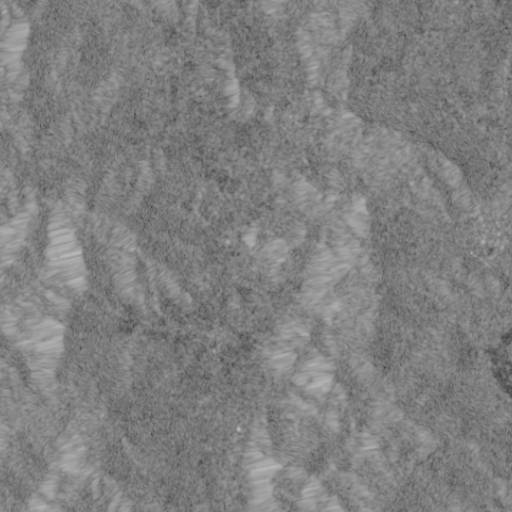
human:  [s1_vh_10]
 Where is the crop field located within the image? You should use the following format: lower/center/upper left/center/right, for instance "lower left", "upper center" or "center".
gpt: The crop field is located in the lower center of the image.
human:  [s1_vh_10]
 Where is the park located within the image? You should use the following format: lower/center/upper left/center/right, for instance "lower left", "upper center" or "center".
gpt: The park is located in the center right of the image.
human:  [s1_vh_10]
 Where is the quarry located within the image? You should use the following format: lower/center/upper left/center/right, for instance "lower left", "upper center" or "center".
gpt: There is no quarry in the image.

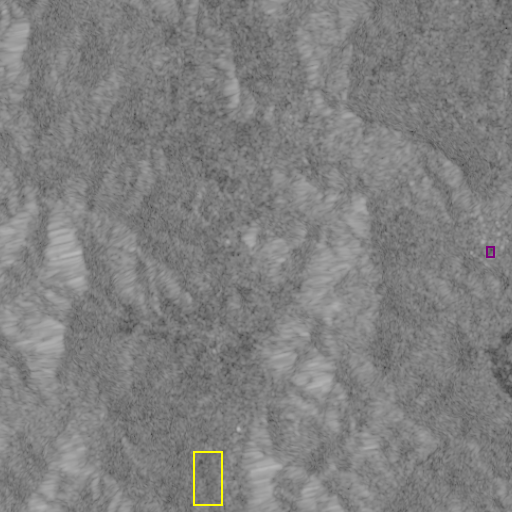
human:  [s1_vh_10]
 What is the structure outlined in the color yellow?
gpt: The structure outlined in yellow is a crop field.
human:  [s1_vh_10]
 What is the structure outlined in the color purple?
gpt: The structure outlined in purple is a park.
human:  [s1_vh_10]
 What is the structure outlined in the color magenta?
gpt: There is no magenta outline.